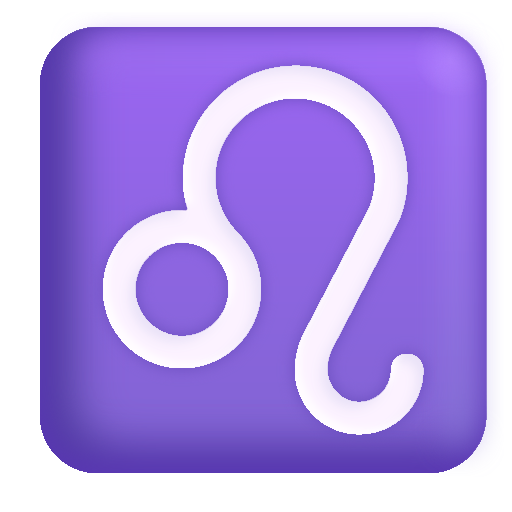
leo color